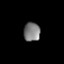
Tissue: lung
Cell type: Fibroblasts
Senescence score: 0.5665
Nuclear area (px): 309
Mean DAPI intensity: 124.314